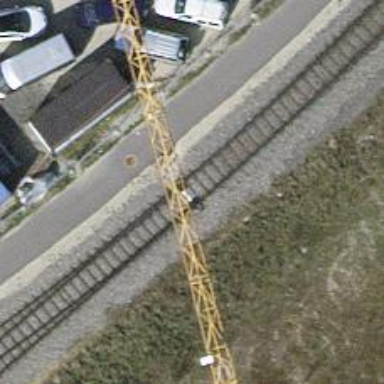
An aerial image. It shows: Railway switch.